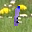
Label: 1